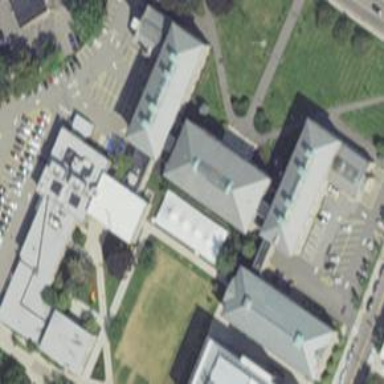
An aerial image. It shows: College building.